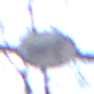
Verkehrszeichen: EndeVerbotUeberholenEinspurigeFahrzeuge
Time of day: MorningAfternoon
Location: Outdoor (Nature)
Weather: PartlyCloudy
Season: NotSpecified
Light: Natural